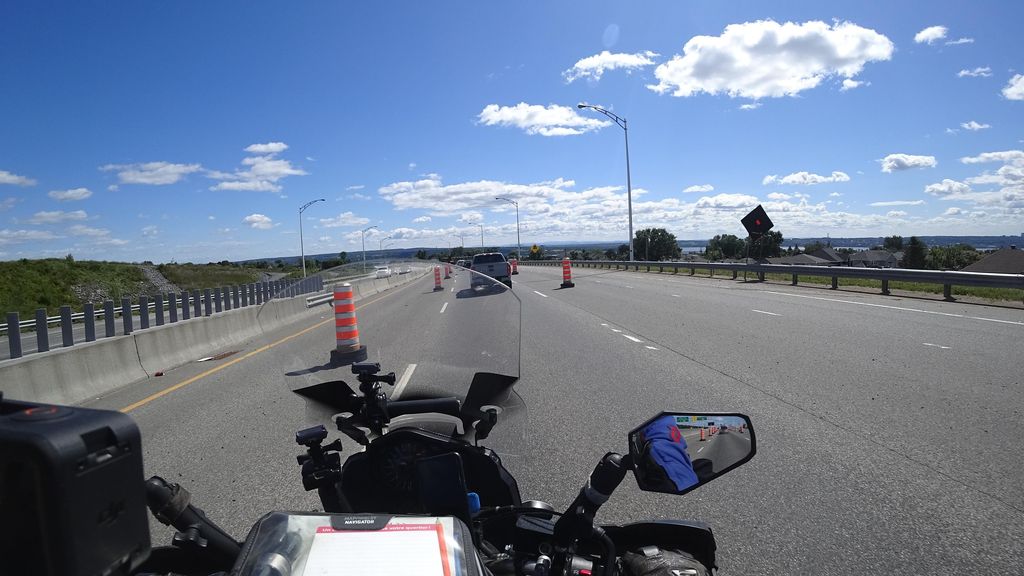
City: quebec_city